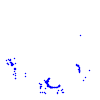
Particle: proton